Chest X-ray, AP view. Patient: 53 years old, sex M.
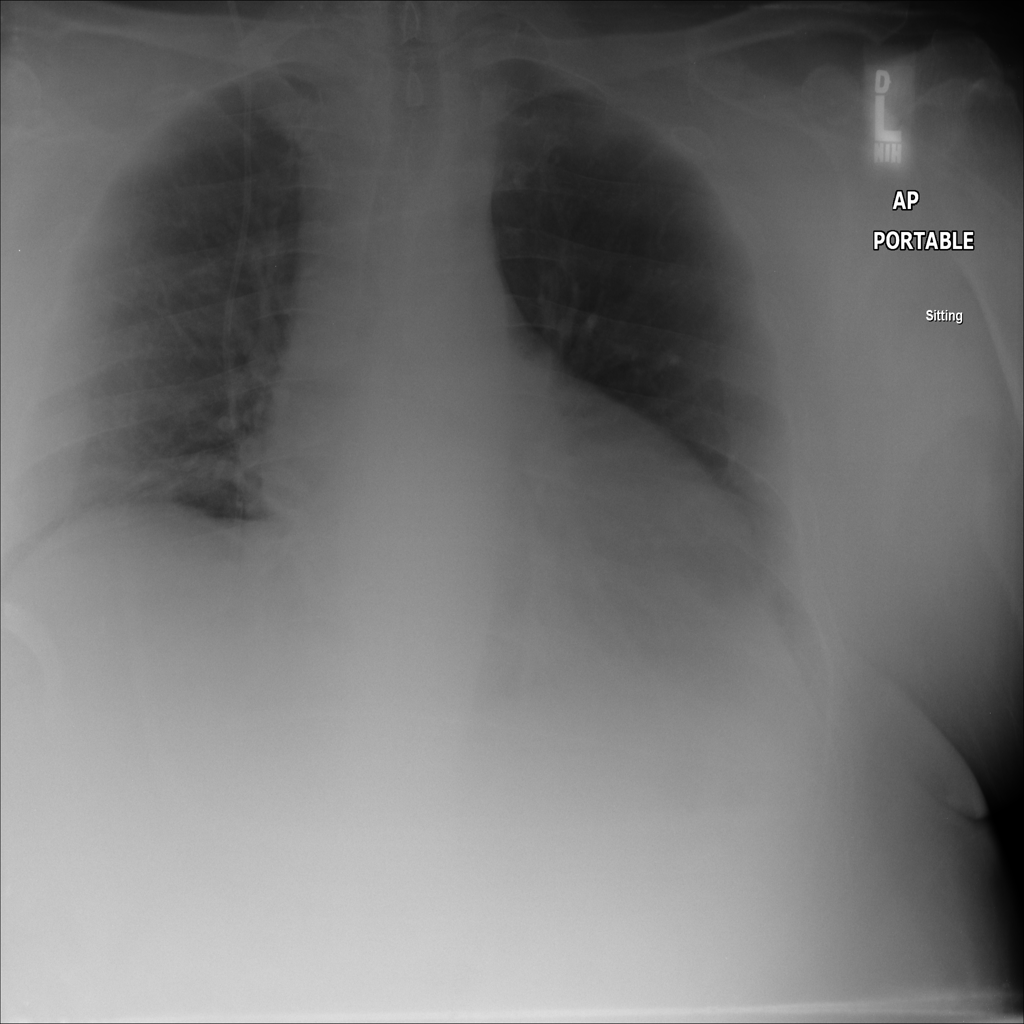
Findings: No Finding